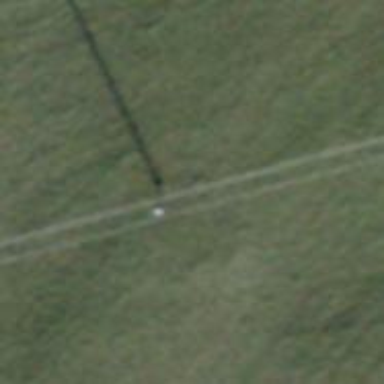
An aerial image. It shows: Power pole.